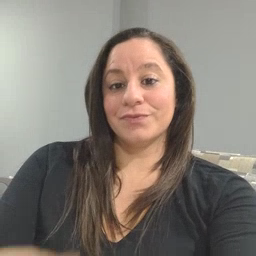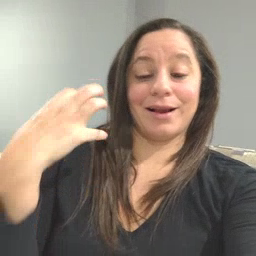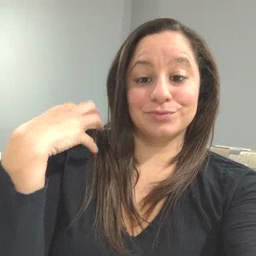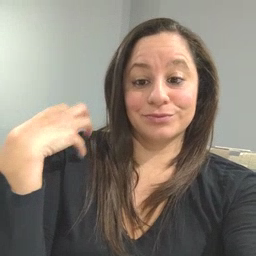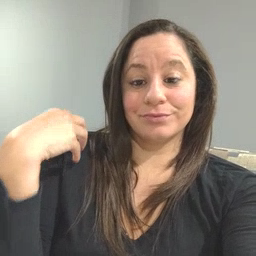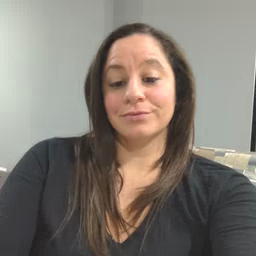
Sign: outside